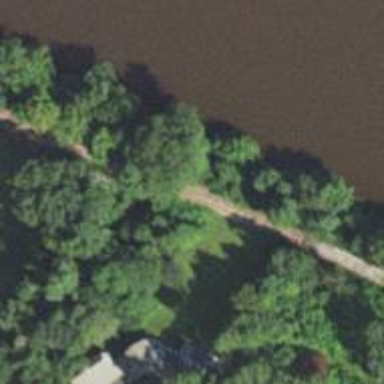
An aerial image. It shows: Disused railway.